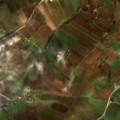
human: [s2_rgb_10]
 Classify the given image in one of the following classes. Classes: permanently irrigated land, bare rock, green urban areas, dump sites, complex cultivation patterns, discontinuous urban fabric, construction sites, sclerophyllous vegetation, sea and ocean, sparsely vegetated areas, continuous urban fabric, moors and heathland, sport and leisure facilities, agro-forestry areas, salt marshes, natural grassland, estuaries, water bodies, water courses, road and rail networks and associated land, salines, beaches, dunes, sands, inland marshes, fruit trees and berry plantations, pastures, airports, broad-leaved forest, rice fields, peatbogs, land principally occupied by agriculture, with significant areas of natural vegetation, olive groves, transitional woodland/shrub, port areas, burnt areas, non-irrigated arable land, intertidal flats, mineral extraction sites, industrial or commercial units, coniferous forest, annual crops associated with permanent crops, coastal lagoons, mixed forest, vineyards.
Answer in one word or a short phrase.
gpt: non-irrigated arable land, complex cultivation patterns, land principally occupied by agriculture, with significant areas of natural vegetation